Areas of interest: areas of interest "Cemetery"
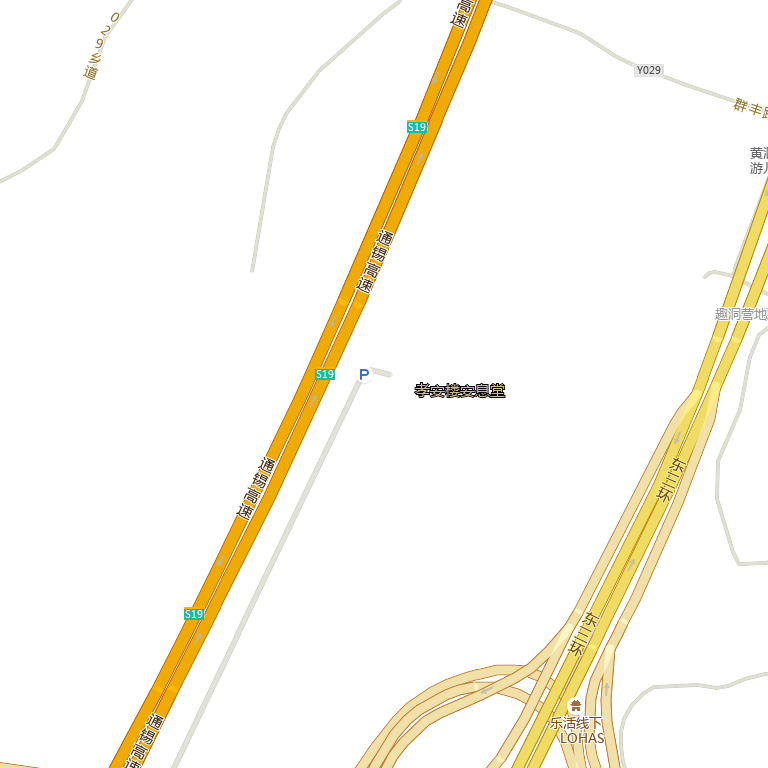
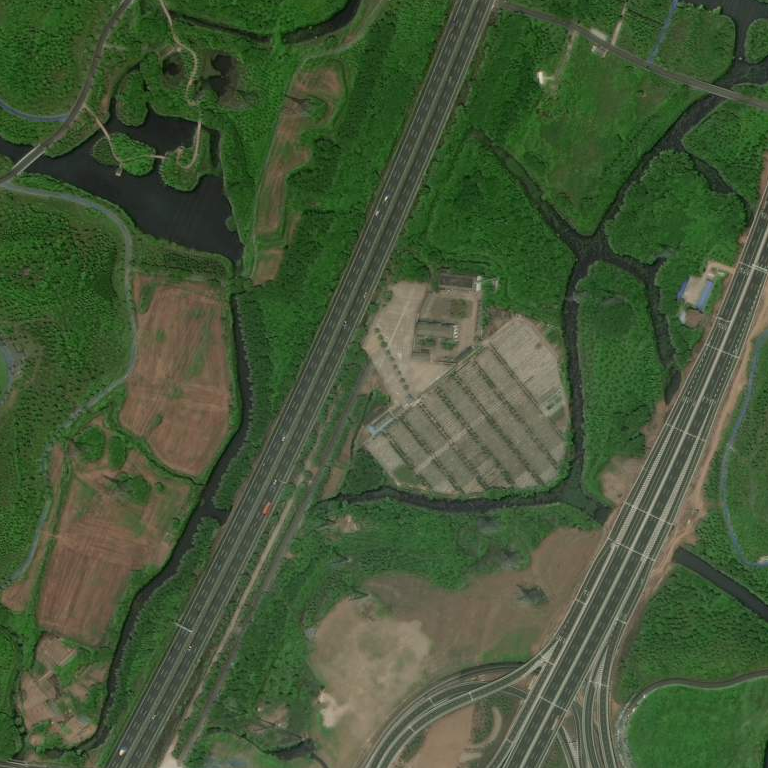